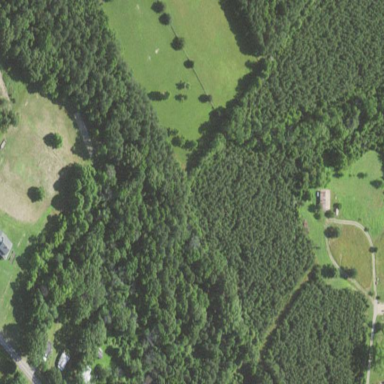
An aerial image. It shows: Forest area.